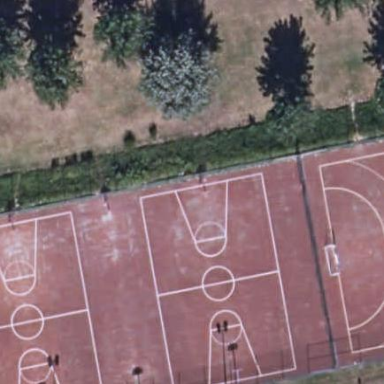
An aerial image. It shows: Basketball court on leisure land pitch.